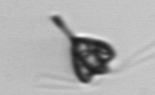
Label: Pyramimonas_longicauda